Question: I have a table of data like this.

I want to perform numerous operations on it like
- -
What data structure should I use?
right now I have simple array which is coming out to be one heck of a task to control.
'''
string[,] trainingData = new string[noOfRecords,5];
using (TextReader reader = File.OpenText("input.txt"))
{
int i =0;
string text = "";
while ((text = reader.ReadLine()) != null)
{
string[] bits = text.Split(' ');
for (int j = 0; j < noOfColumnsOfData; j++)
{
trainingData[i, j] = bits[j];
}
i++;
}
}
'''
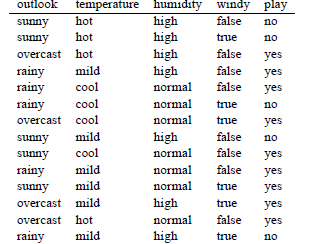
Answer: To widen @Doan cuong's anwer,
I would use an enumarable list of objects.
each object can be calle: Record and the collection can be called Table.
(Table is IEnumarable).
Here is a simple example:
'''
static void Main(string[] args)
{
Table table = new Table();
int count1 = table.records.Where(r => r.Play == false && r.Outlook.ToLower() == "sunny").Count();
}
public class Record
{
public bool Play;
public string Outlook;
}
public class Table
{
//This should be private and Table should be IEnumarable
public List<Record> records = new List<Record>();
}
'''